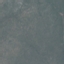
Label: HerbaceousVegetation